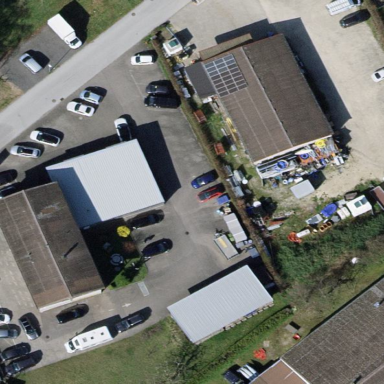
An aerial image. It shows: Industrial building housing car repair shop.